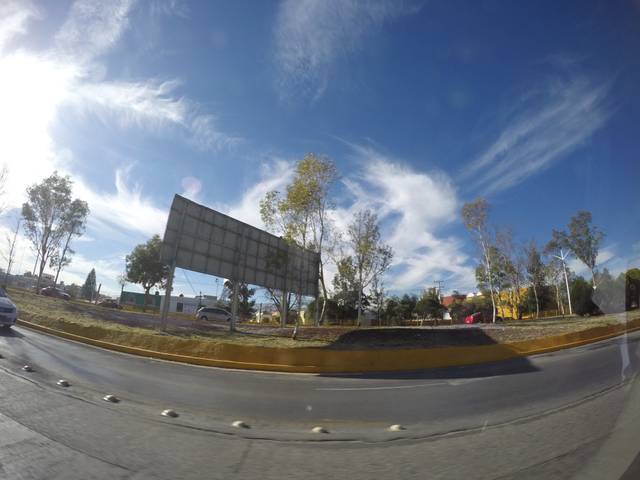
Region: Mexico
Coordinates: 22.13, -100.98